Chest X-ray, PA view. Patient: 25 years old, sex F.
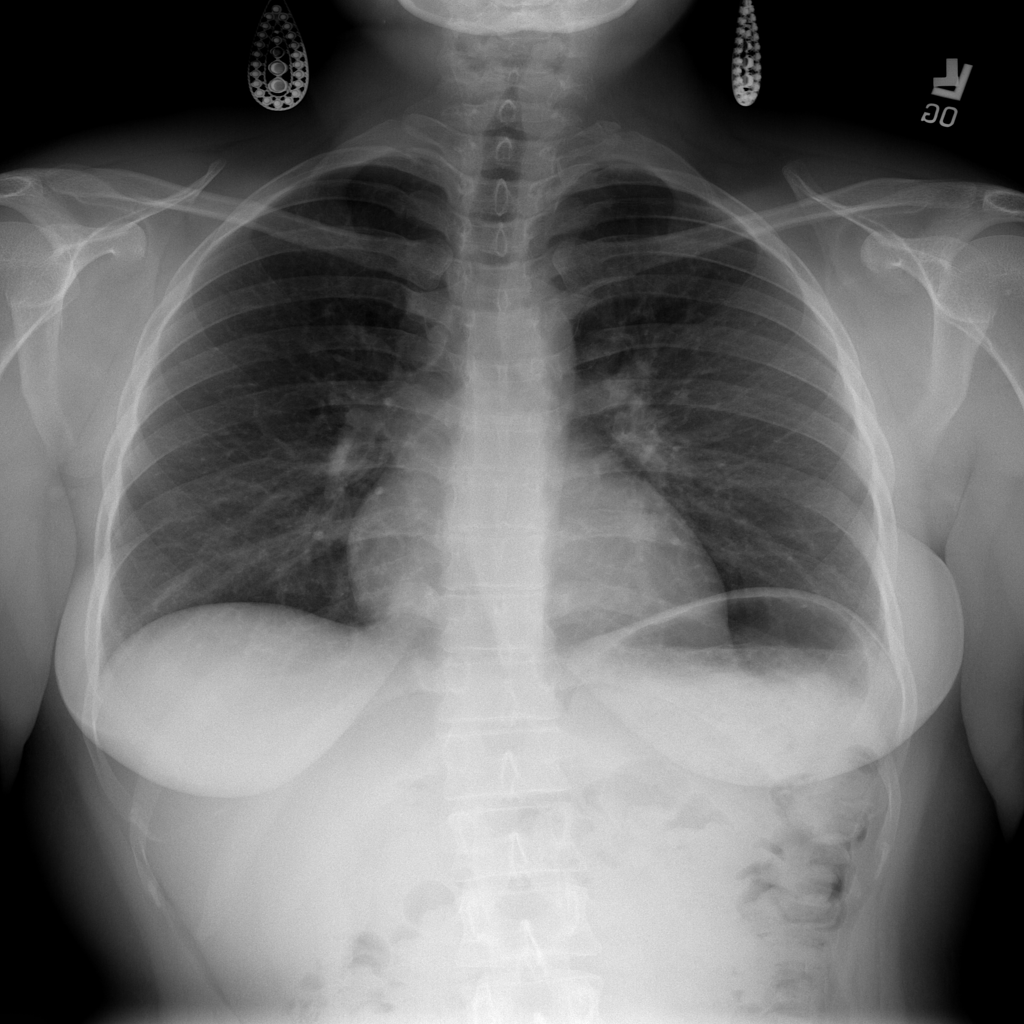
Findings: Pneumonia